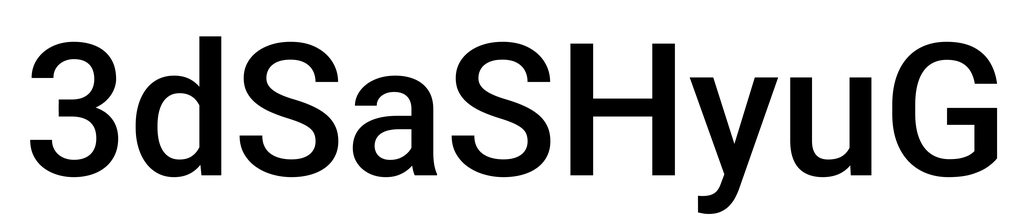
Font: Roboto_Medium